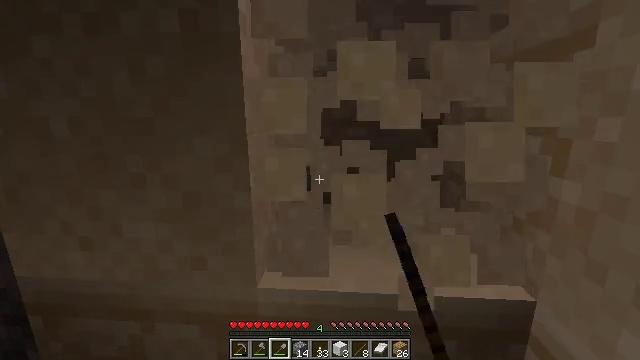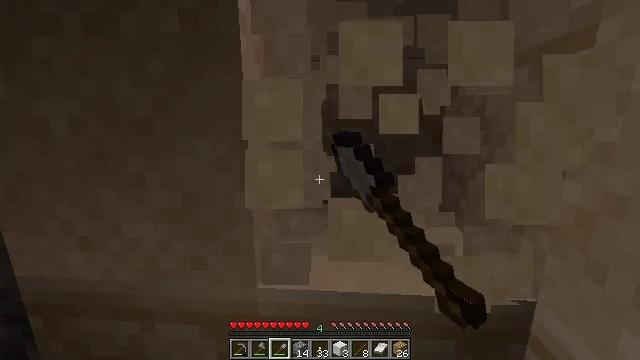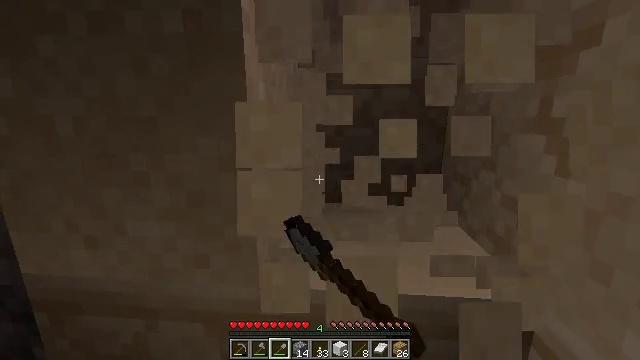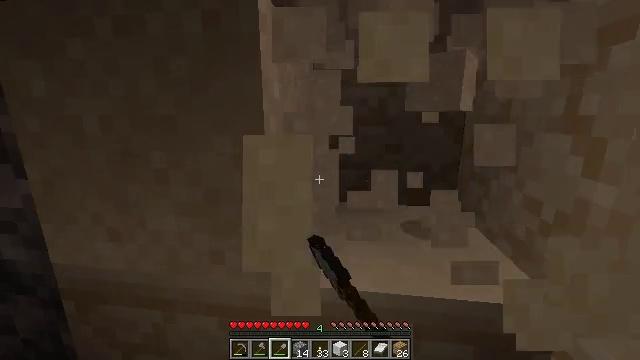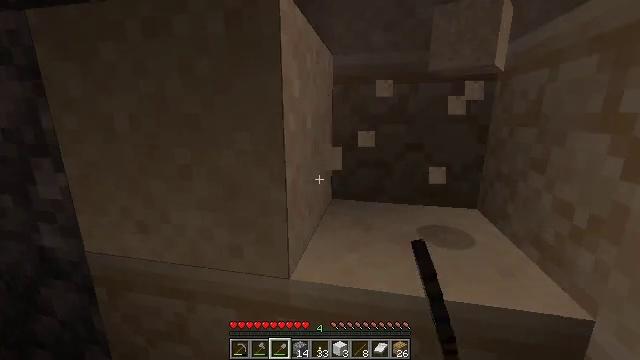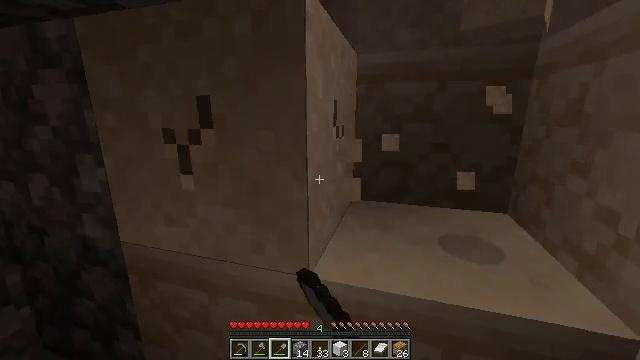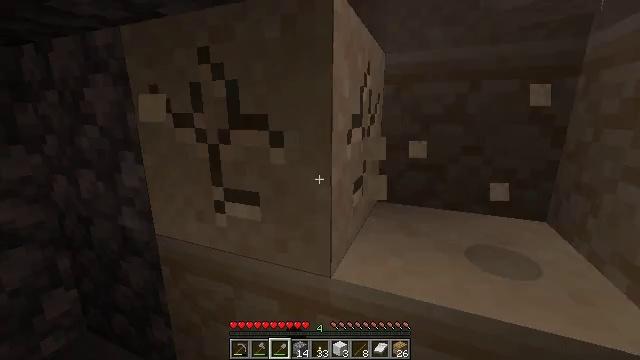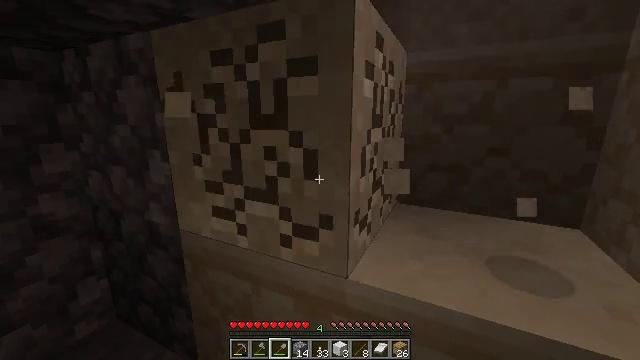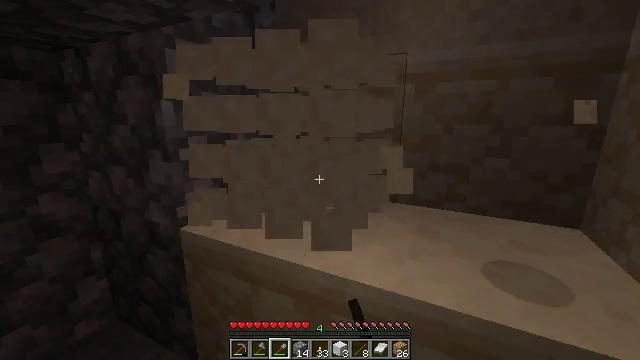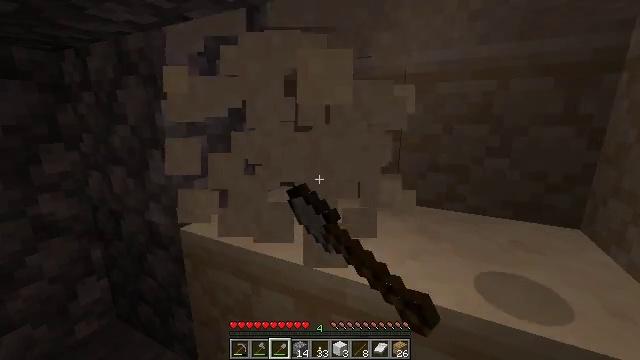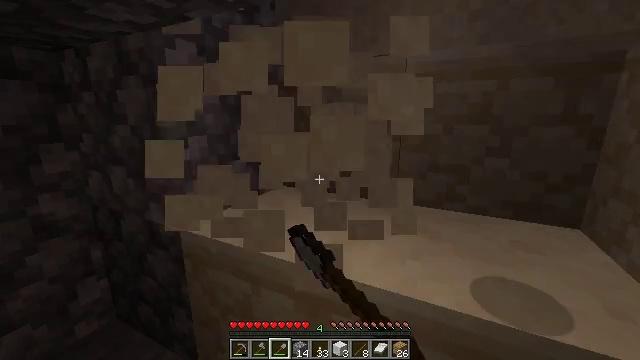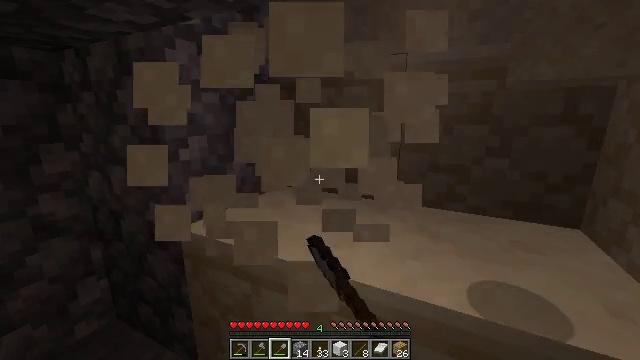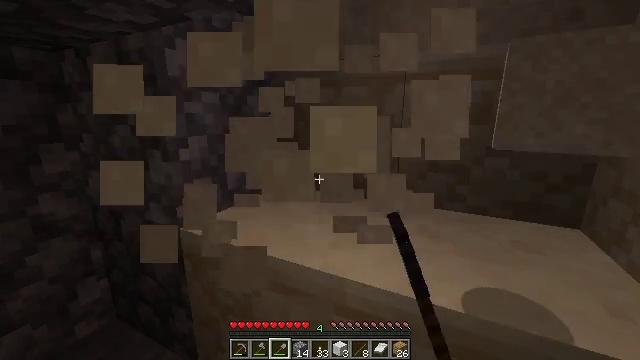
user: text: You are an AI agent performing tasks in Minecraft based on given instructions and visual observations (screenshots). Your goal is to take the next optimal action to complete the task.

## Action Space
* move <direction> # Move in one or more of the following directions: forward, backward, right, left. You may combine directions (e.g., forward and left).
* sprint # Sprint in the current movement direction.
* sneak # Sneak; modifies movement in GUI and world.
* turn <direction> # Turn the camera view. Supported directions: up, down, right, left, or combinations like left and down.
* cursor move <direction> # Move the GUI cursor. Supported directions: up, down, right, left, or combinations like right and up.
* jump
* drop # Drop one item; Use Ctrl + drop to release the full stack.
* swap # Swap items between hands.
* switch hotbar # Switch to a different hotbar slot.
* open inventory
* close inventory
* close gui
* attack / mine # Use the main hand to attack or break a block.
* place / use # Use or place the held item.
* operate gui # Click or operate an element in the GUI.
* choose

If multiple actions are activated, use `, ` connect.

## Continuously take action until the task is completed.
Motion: motion action
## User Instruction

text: Break the sand block.
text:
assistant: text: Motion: attack / mine
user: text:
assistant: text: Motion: attack / mine
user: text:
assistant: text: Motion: turn left, attack / mine
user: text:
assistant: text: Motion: turn left, attack / mine
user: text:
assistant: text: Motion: turn left, attack / mine
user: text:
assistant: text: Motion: turn left, attack / mine
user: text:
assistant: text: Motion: turn left, attack / mine
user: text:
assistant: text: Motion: attack / mine
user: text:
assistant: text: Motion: attack / mine
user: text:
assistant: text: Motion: attack / mine
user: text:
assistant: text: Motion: attack / mine
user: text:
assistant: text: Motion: attack / mine
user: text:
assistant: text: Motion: attack / mine